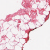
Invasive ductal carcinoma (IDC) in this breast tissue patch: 0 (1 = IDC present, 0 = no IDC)